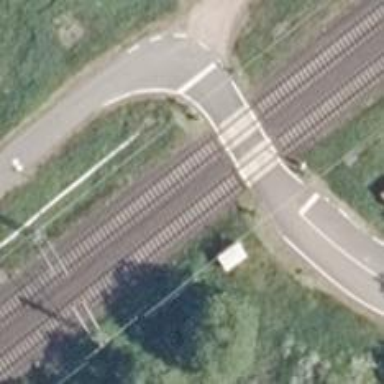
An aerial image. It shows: Railway signal.